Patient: sex F, age 39
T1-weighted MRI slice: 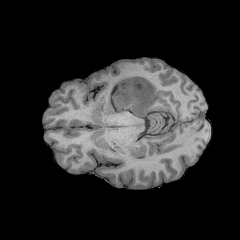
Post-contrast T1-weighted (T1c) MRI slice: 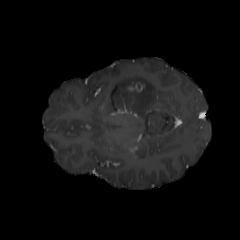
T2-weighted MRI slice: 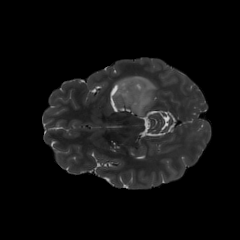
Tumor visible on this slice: yes
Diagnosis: Astrocytoma, IDH-mutant
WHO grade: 4